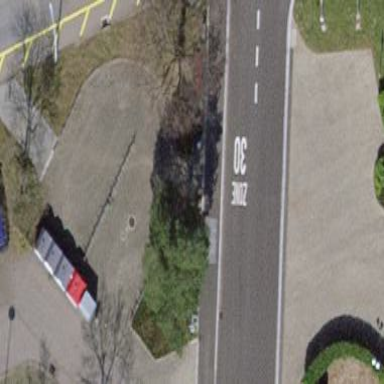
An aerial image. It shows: Bicycle parking area with wall loops.